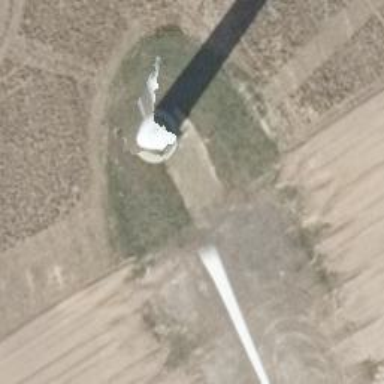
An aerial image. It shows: Wind generator using wind turbines of horizontal axis.